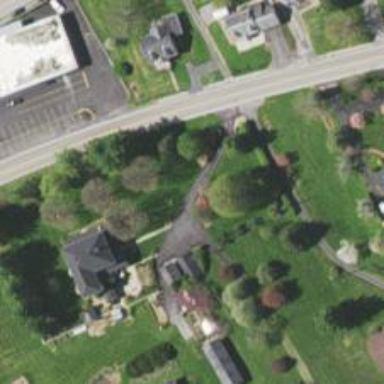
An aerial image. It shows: Driveway.